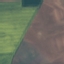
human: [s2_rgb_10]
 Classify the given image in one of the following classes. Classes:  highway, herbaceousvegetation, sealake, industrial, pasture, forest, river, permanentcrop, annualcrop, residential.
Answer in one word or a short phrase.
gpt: AnnualCrop